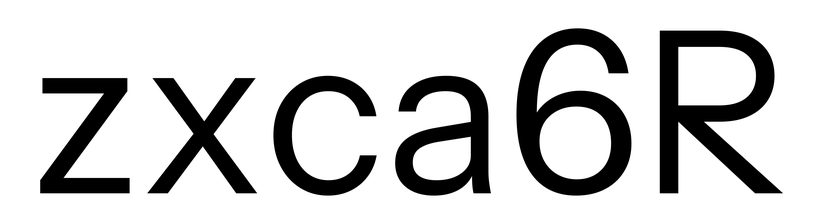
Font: InstrumentSans_Regular